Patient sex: F
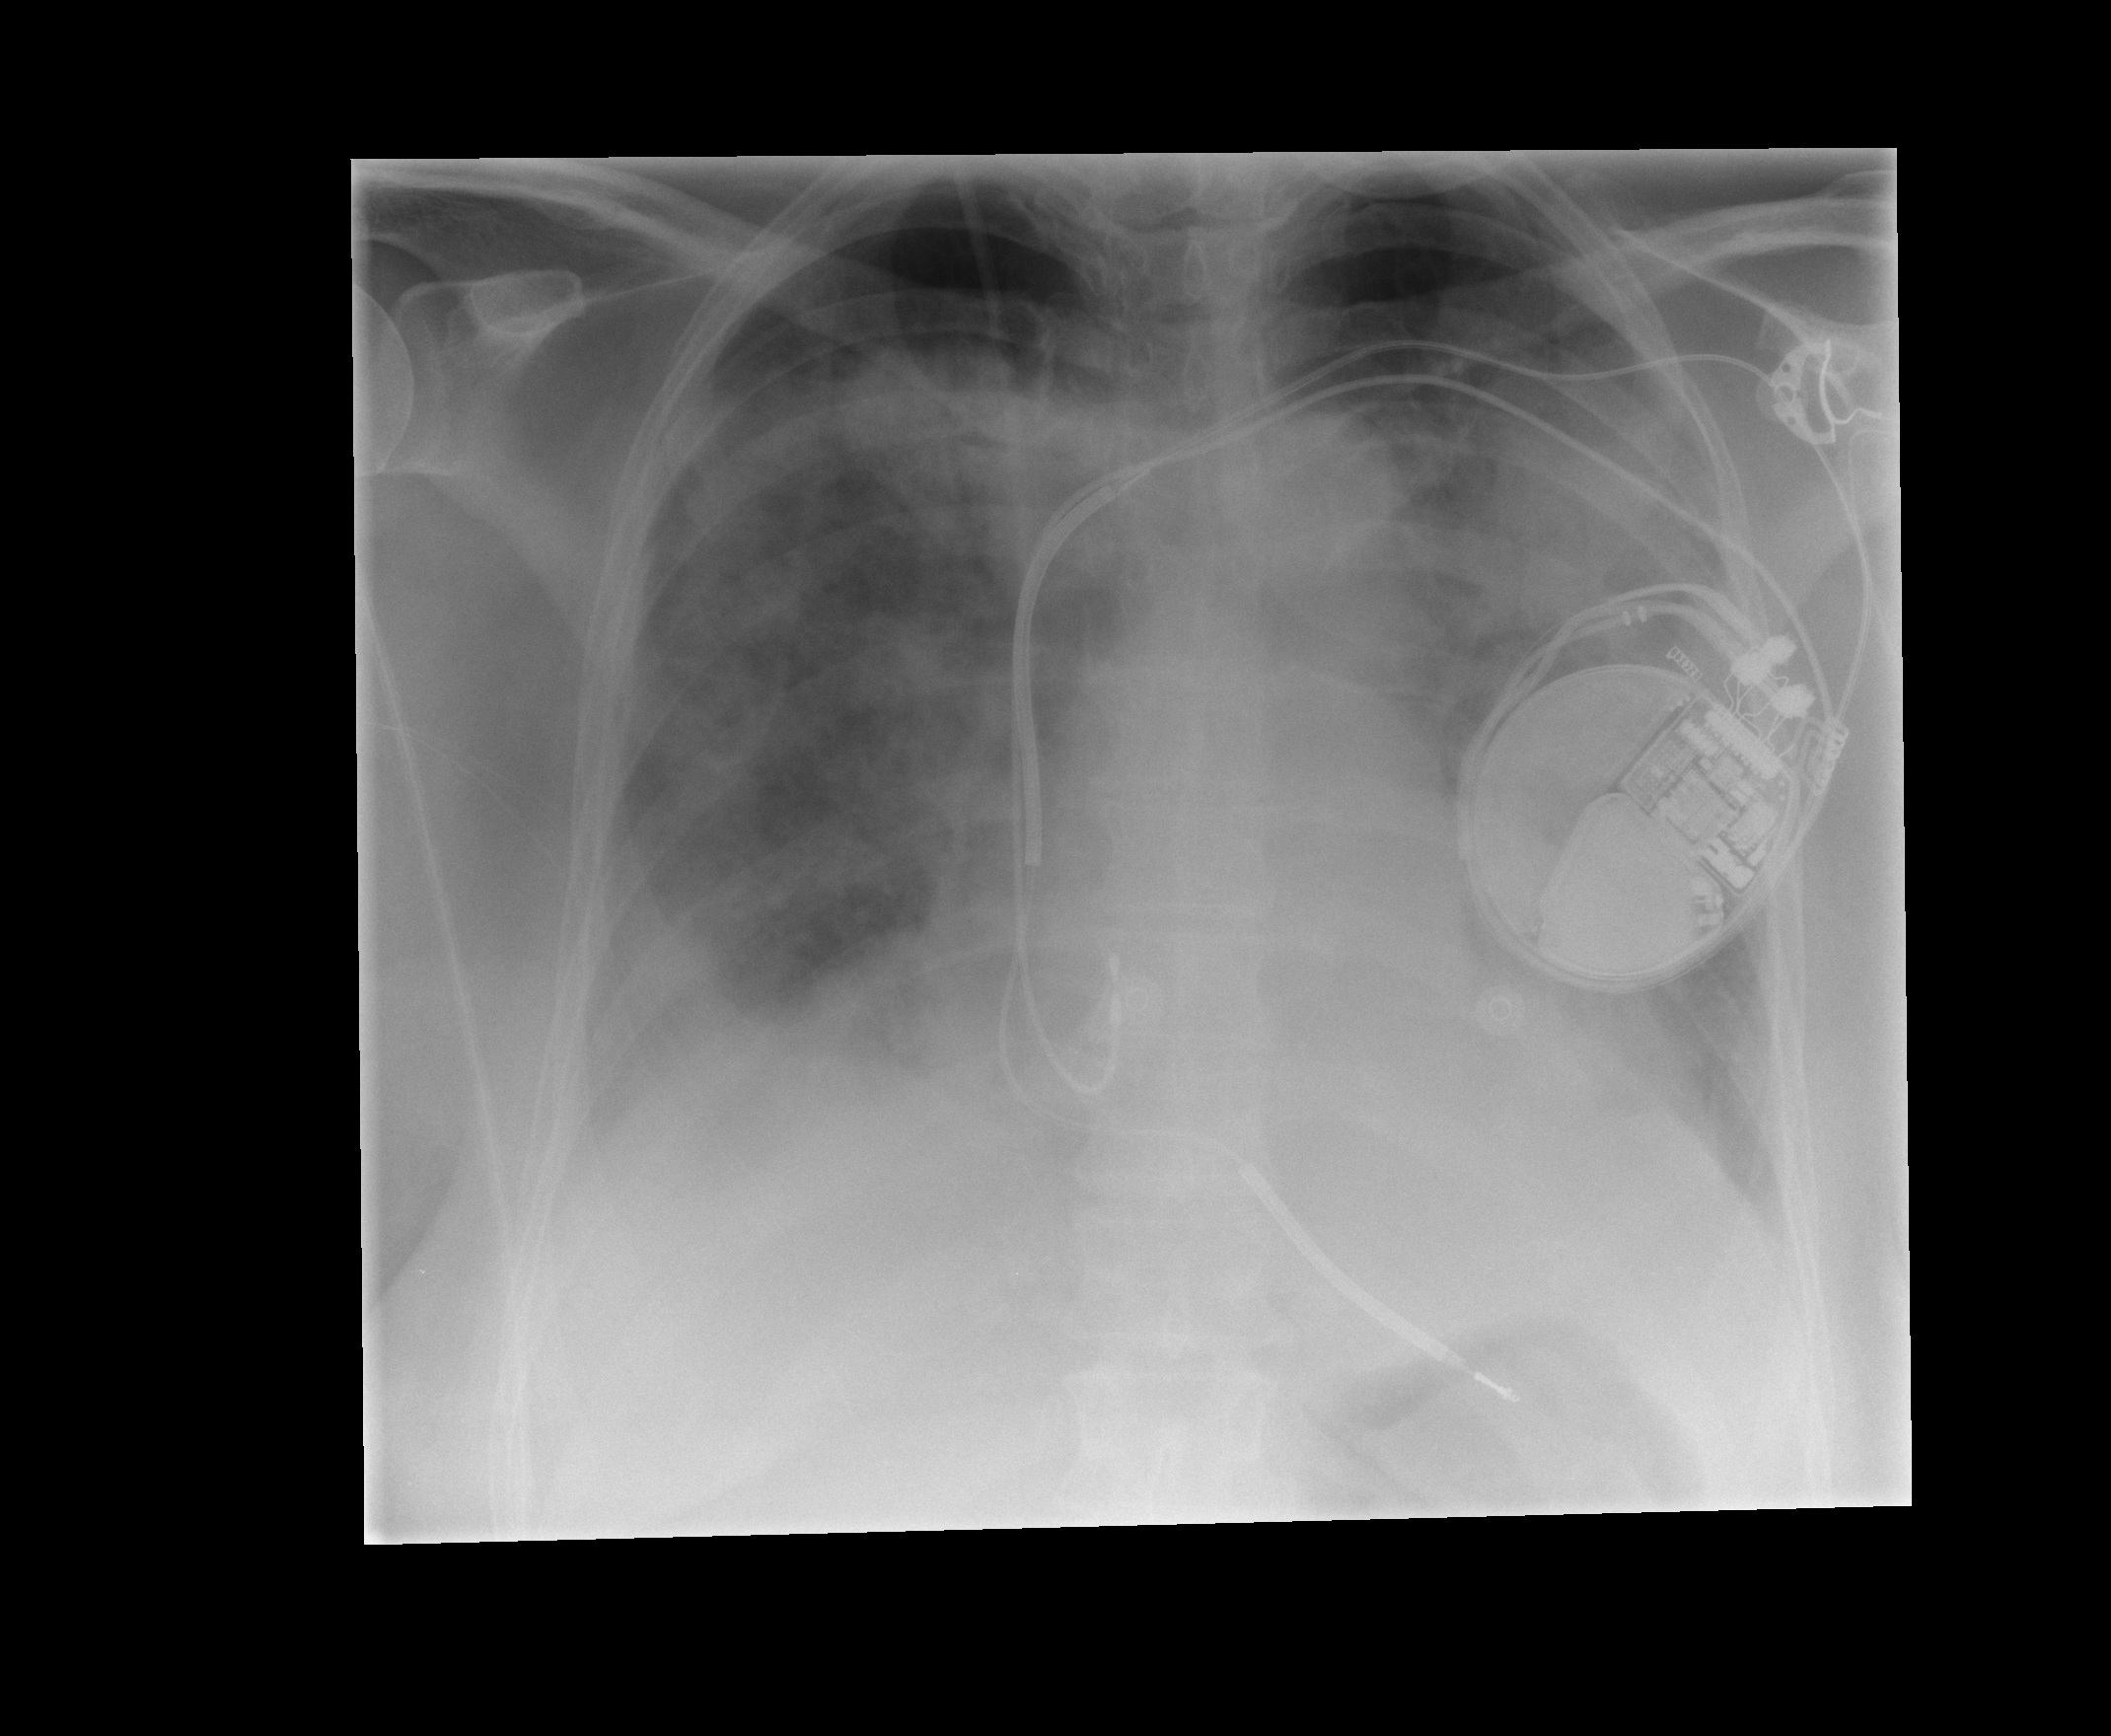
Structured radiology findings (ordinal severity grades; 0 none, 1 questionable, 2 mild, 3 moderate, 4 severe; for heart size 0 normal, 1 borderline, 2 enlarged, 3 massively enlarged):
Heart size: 2
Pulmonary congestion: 2
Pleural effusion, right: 2
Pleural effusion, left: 2
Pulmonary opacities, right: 3
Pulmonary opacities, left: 3
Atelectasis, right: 2
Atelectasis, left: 2